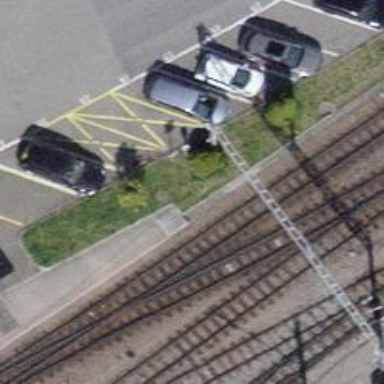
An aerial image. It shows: Charging station.